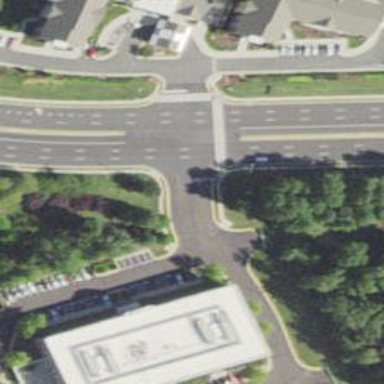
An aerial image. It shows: Marked road crossing.